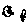
Label: flower